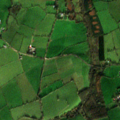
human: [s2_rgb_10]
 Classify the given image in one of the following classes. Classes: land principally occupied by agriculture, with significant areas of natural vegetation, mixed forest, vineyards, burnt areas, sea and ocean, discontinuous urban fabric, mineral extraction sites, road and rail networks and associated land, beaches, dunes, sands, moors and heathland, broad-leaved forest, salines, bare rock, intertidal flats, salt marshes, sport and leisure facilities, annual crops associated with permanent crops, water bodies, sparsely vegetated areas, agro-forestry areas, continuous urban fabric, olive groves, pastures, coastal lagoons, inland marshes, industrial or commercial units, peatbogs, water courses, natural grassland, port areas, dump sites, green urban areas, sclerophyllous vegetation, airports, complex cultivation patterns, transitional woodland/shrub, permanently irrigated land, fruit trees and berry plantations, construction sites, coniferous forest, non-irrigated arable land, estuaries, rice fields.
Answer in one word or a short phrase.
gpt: pastures